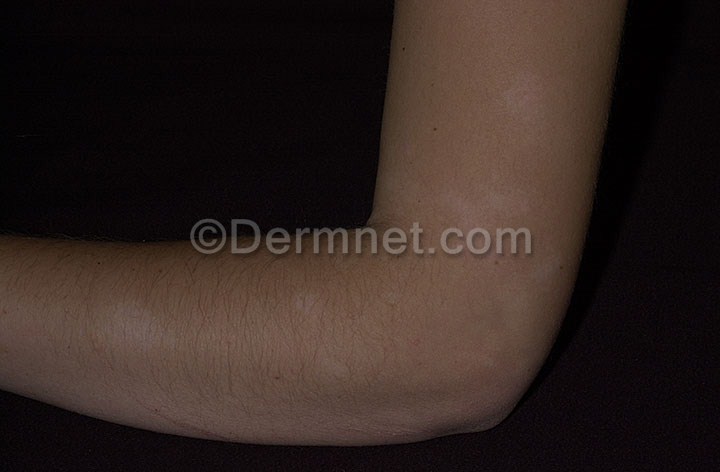
Disease: Atopic Dermatitis Photos